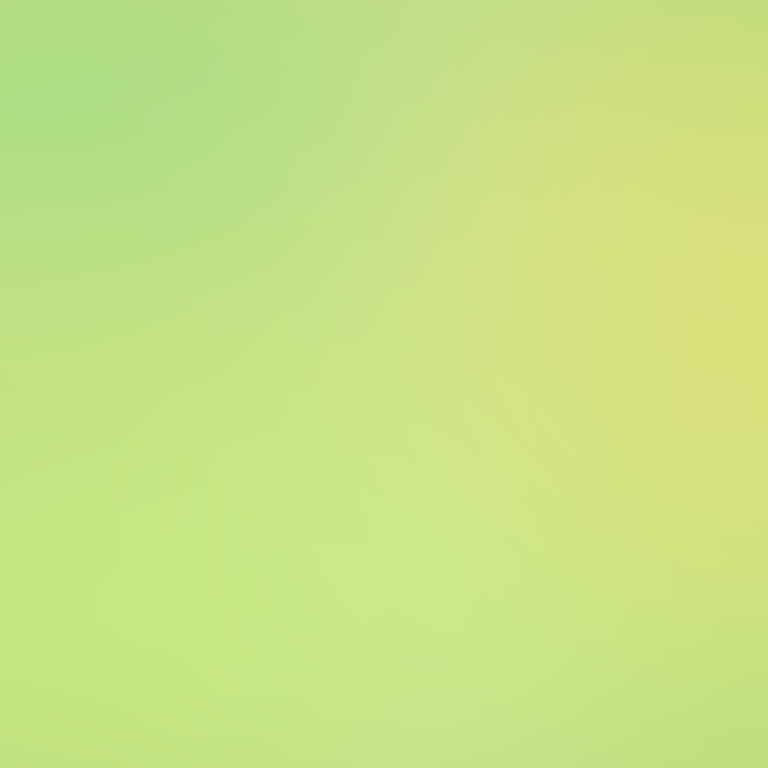
Abstract light effect, smooth gradient from soft green to pale yellow, calm atmosphere, diffuse light, no room, no furniture, no objects.